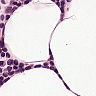
Metastatic tissue present: no